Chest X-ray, AP view. Patient: 58 years old, sex M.
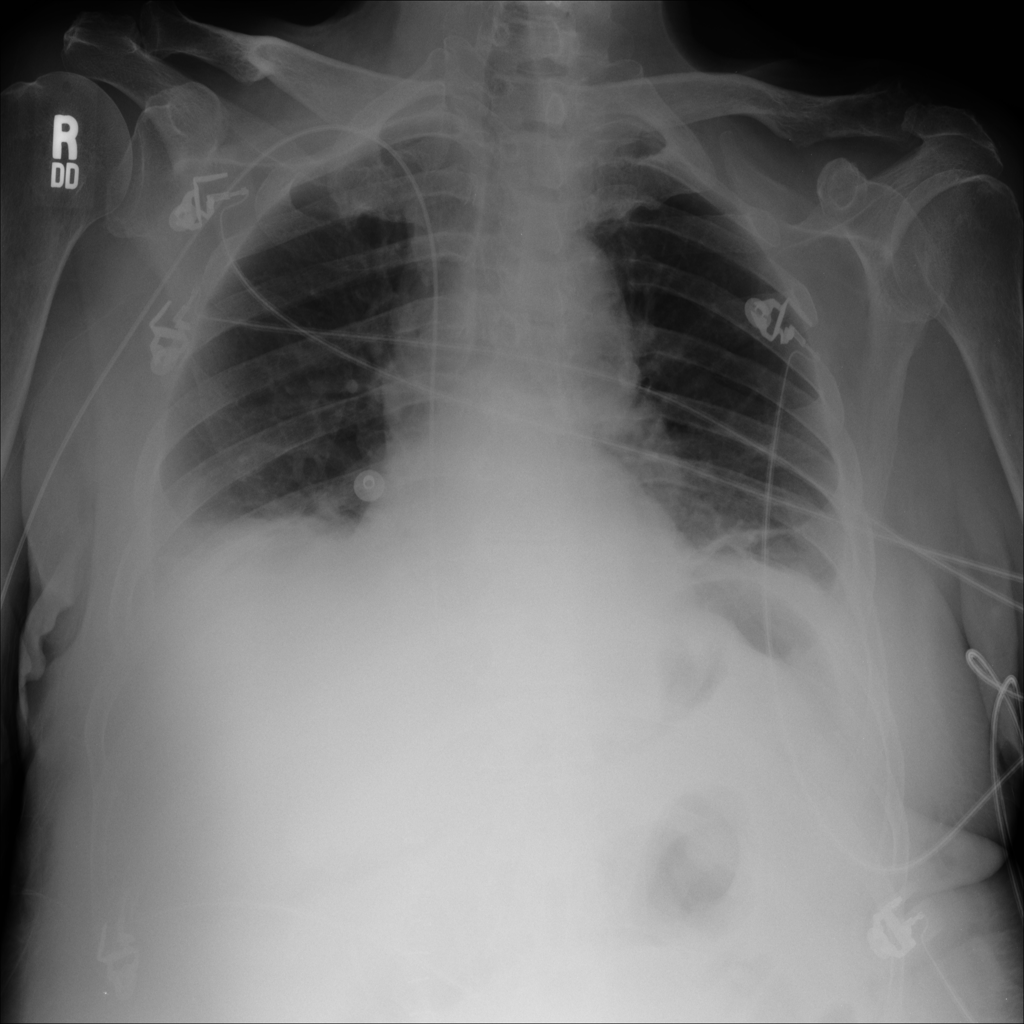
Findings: Atelectasis, Effusion, Infiltration